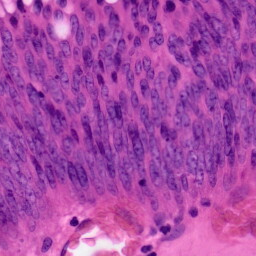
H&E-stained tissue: Colon